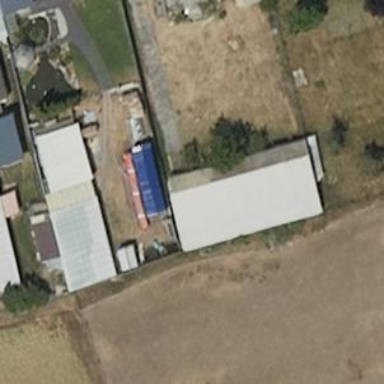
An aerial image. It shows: Shed building.